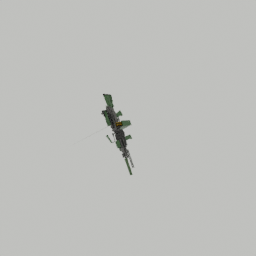
Label: tools